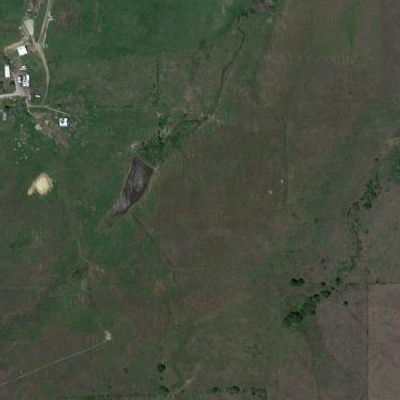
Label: Grass